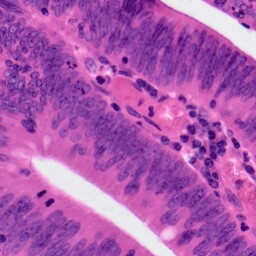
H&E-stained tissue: Colon